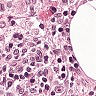
Metastatic tissue present: no